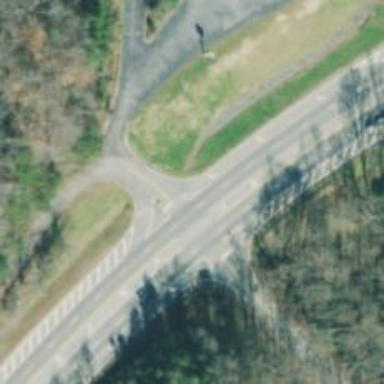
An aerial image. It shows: Trunk link road with asphalt surface.